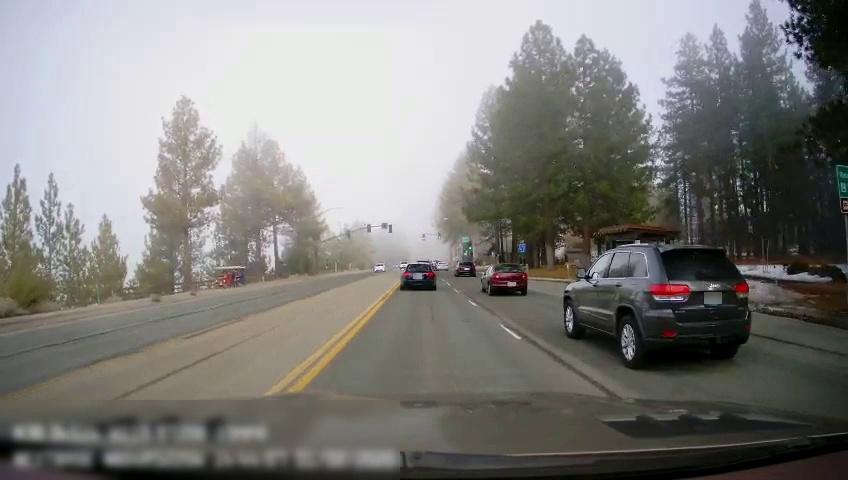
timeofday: Day
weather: Sunny
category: Drivable Space
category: Vehicles | Car
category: Vehicles | SUV
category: Vehicles | Car
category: Vehicles | SUV
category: Vehicles | Car
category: Vehicles | Car
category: Lanes | Opposite Lane
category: Lanes | Current Lane
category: Lanes | Current Lane
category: Traffic | Signs